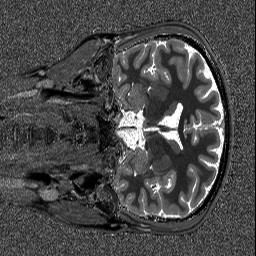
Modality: T1map
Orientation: coronal
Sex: male